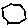
Label: hexagon